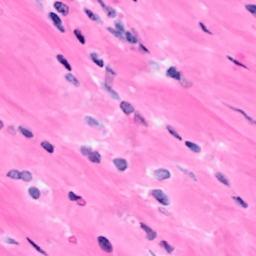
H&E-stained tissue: Breast